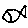
Label: fish